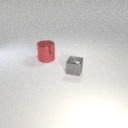
large red metal cylinder behind small gray metal cube